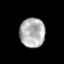
Tissue: prostate
Cell type: T cells
Senescence score: 0.3197
Nuclear area (px): 725
Mean DAPI intensity: 177.741